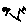
Label: hexagon